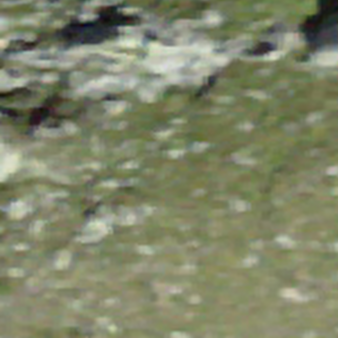
Label: other